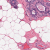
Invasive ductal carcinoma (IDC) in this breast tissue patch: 0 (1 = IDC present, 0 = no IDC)